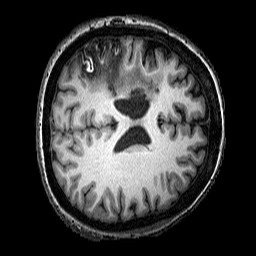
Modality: T1w
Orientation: axial
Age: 47
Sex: female
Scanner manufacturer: siemens
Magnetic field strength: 3 T
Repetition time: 2.25 s
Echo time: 0.00452 s